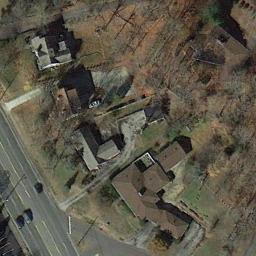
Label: medium_residential